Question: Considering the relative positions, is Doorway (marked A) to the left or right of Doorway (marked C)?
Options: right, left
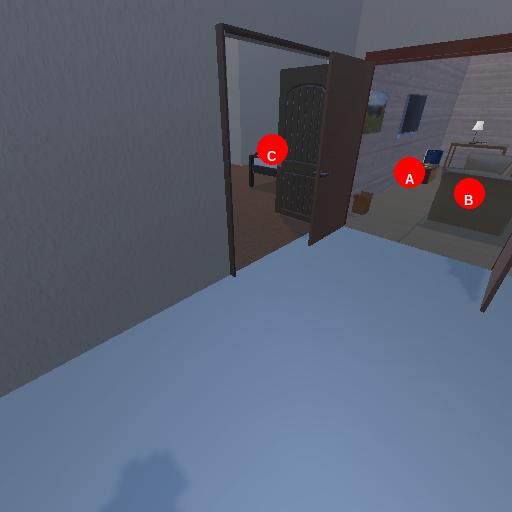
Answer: right